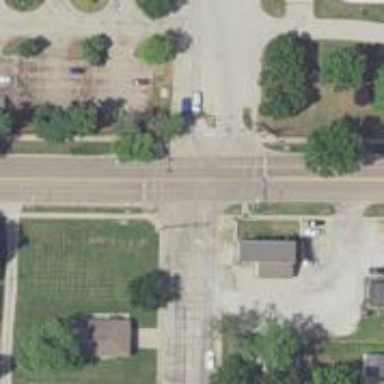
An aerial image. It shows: Crossing with line markings on the road.